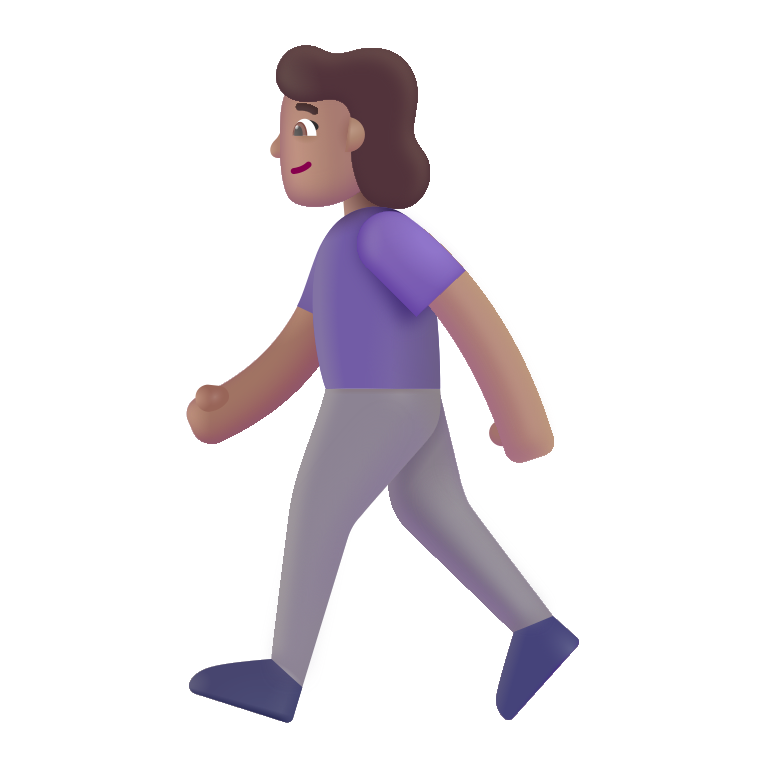
woman walking color